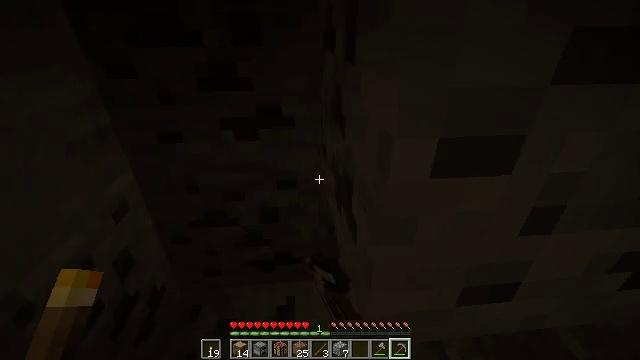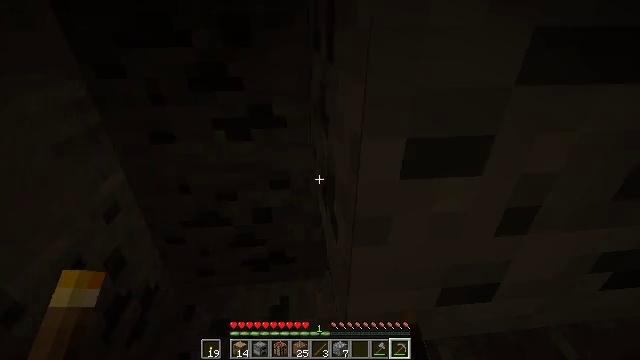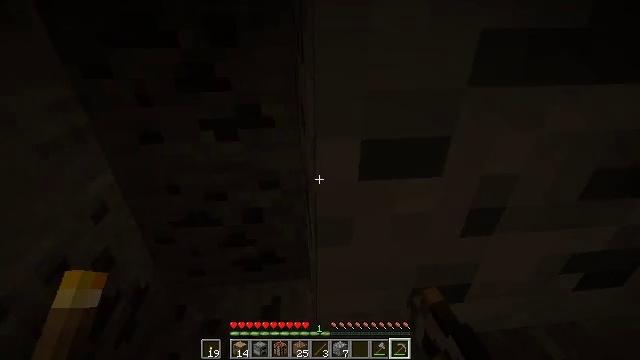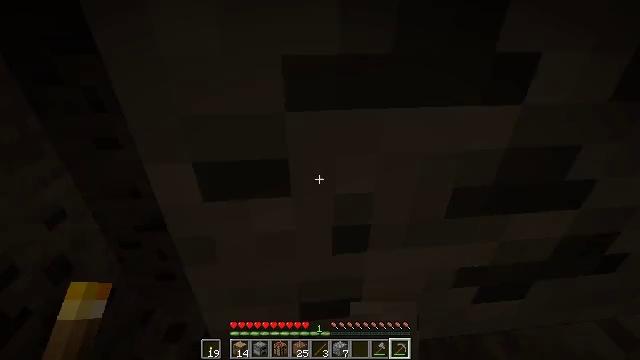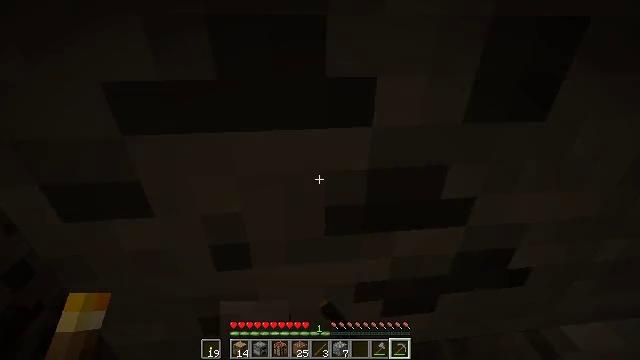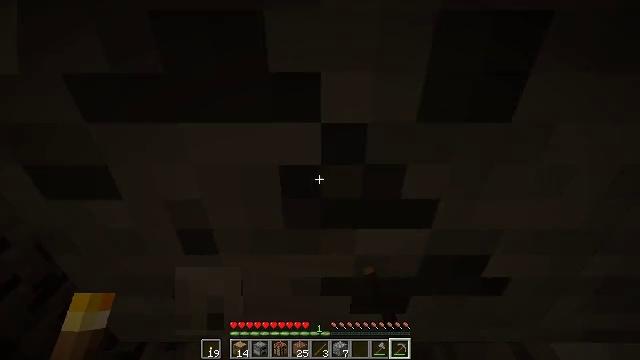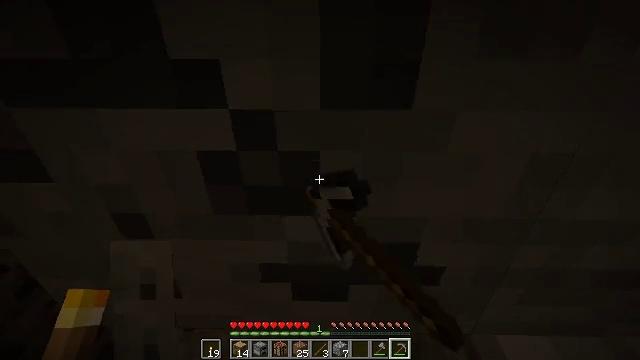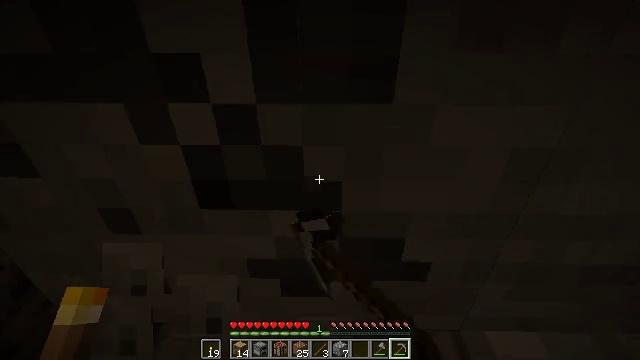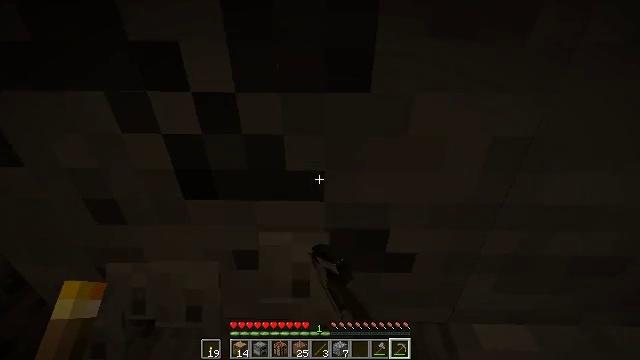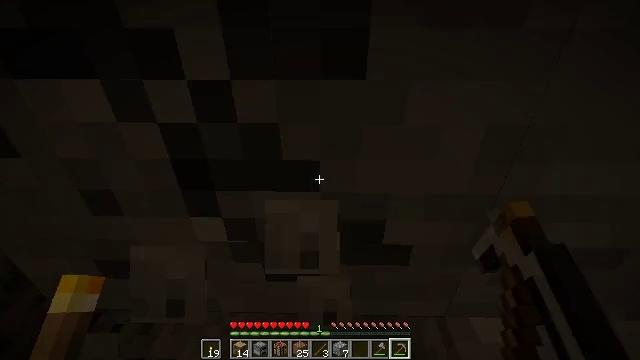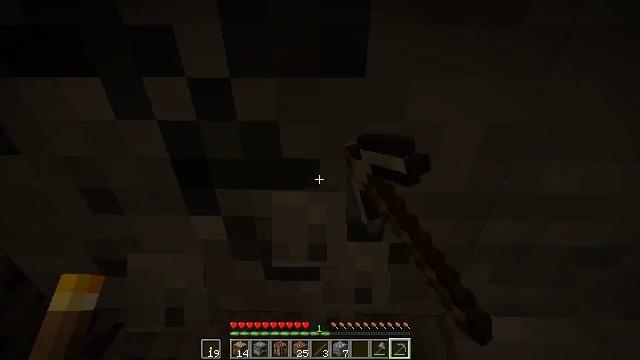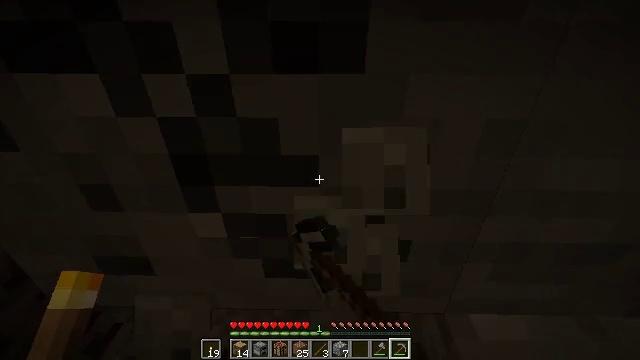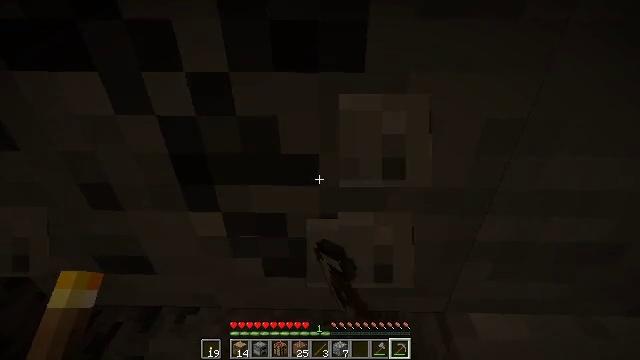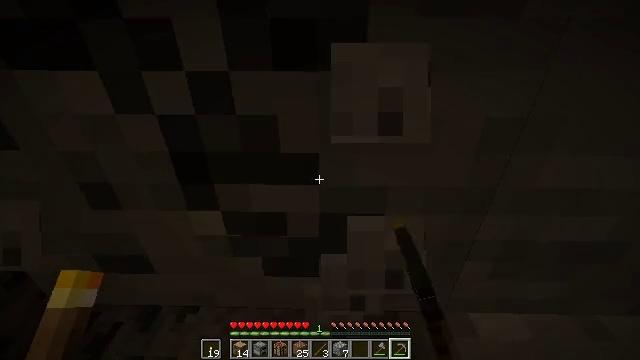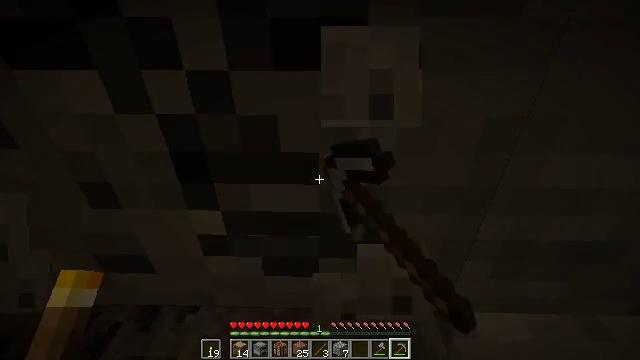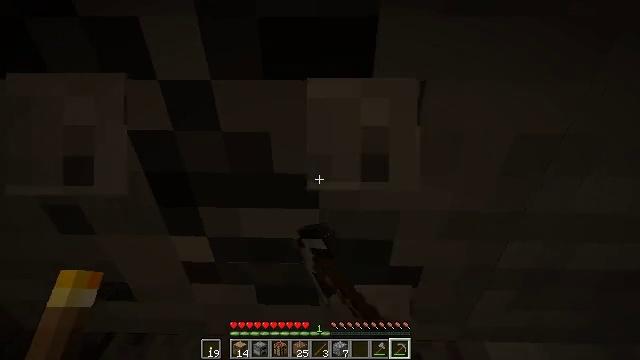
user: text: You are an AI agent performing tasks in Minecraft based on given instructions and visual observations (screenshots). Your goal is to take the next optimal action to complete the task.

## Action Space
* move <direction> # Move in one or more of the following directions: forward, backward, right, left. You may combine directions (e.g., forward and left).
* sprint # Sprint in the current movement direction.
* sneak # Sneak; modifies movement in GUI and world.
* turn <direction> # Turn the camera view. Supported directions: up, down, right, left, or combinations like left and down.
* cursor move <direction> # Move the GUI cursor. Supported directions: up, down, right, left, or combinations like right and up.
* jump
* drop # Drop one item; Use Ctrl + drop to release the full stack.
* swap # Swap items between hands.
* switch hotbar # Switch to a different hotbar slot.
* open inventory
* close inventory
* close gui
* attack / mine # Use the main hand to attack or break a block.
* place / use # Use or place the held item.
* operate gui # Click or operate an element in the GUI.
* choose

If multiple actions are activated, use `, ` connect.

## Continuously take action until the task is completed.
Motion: motion action
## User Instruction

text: Gather coal ore with a pickaxe.
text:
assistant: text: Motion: move right, attack / mine
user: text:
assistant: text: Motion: move right, attack / mine
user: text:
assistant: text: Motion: move right, attack / mine
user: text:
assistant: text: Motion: move right, attack / mine
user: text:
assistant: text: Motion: turn left and down, attack / mine
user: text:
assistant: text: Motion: turn left, attack / mine
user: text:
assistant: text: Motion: attack / mine
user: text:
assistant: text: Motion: attack / mine
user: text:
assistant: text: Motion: attack / mine
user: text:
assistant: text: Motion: attack / mine
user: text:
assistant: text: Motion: attack / mine
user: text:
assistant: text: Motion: attack / mine
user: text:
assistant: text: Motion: attack / mine
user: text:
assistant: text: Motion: attack / mine
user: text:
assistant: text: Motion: move forward, attack / mine
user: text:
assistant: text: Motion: move forward, attack / mine
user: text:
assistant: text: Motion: move forward, attack / mine
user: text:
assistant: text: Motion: move forward and move right, attack / mine
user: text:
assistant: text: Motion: move forward and move right, turn left, attack / mine
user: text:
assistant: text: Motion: move forward and move right, turn down, attack / mine
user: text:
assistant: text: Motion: move forward and move right, turn left, attack / mine
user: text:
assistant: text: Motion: move forward and move right, turn left, attack / mine
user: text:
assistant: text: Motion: move forward and move right, turn left, attack / mine
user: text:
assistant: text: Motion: move forward and move right, turn left, attack / mine
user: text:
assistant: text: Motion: move forward and move right, attack / mine
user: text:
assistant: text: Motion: move forward and move right, attack / mine
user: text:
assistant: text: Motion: move forward and move right, attack / mine
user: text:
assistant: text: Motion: move forward and move right, attack / mine
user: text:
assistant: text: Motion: move forward and move right, attack / mine
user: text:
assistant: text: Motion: move forward and move right, attack / mine